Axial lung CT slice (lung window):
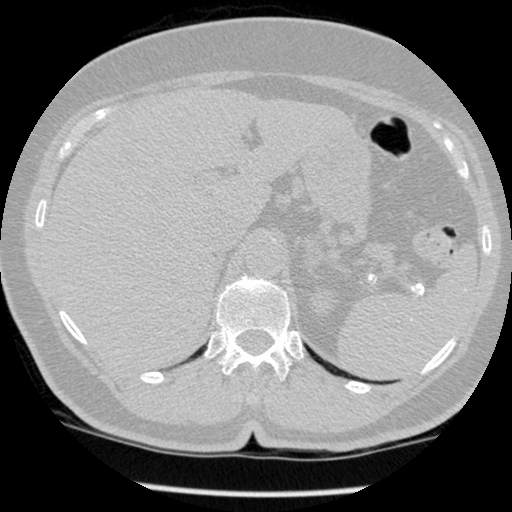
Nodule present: no